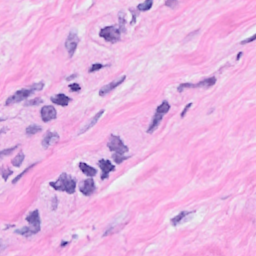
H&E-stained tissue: Breast